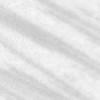
Label: change